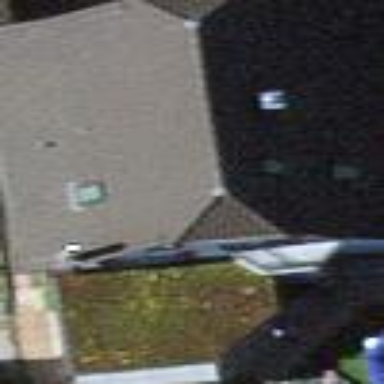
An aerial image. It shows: Garage building.